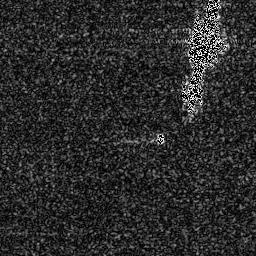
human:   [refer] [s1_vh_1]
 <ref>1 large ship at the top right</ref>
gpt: <box>[[69, 7, 86, 41, 0]]</box>